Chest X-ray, PA view. Patient: 67 years old, sex M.
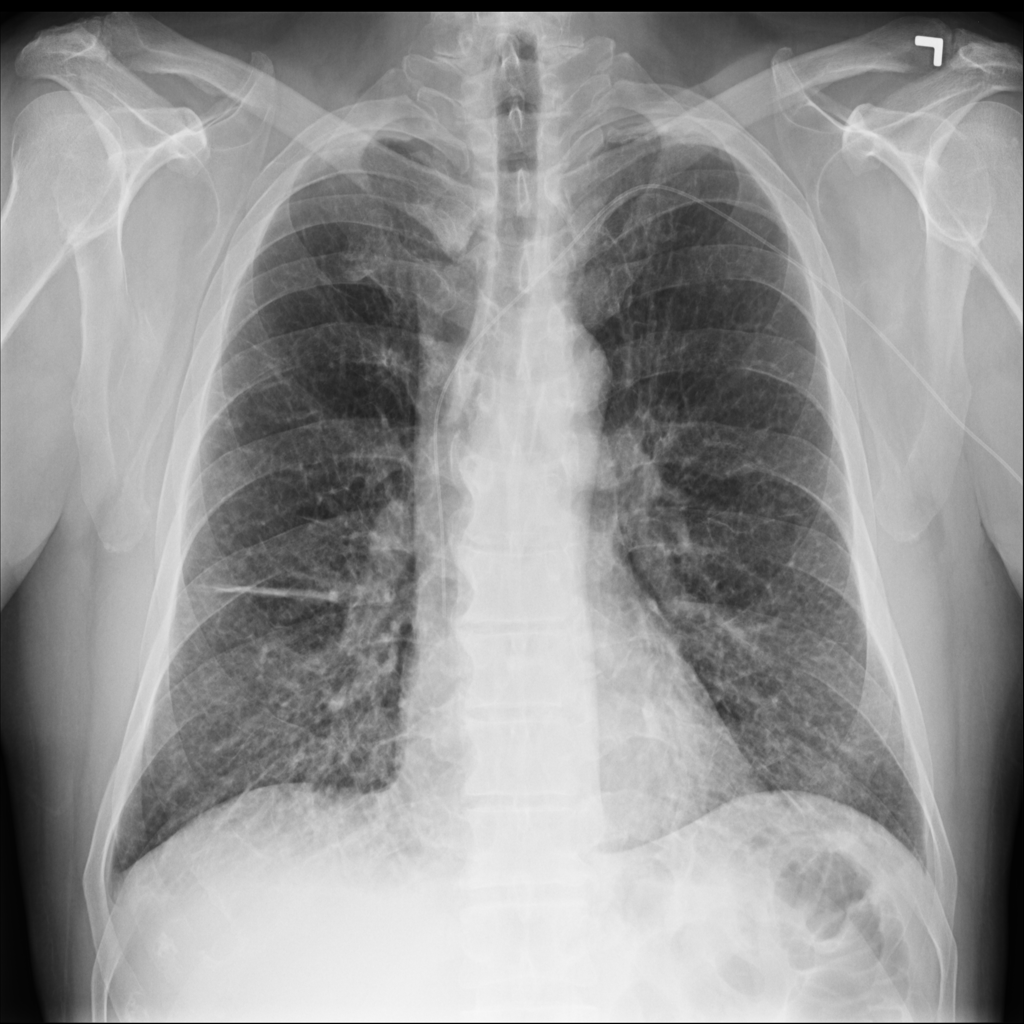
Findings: Edema, Infiltration